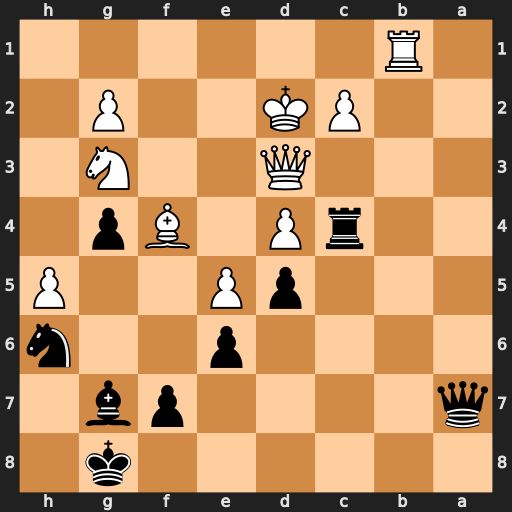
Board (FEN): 6k1/q4pb1/4p2n/3pP2P/2rP1Bp1/3Q2N1/2PK2P1/1R6
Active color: b
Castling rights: -
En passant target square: -
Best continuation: Rxd4 Rb8+ Bf8